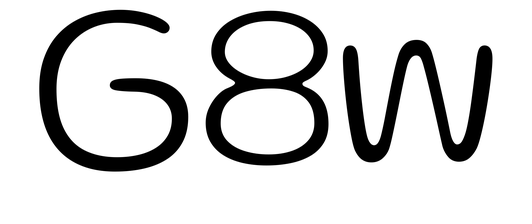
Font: Gluten_ExtraLight